Question: (asp.net dynamic data) In the db.cs file I have declared the below (relating to the 'Invoice Info' table)
'''
[ScaffoldTable(true)]
[DisplayName("Invoice Info")]
[MetadataType(typeof(Invoice_Info_MetaData))]
[DropDownList(Role = "Role_AllPowerfulGroup")]
partial class Invoice_Info
{
}
public class Invoice_Info_MetaData
{
[Display(Name = "id", Order = 10)]
public object id { get; set; }
[Display(Name = "Name", Order = 20)]
[Required()]
public object Name { get; set; }
[Display(Name = "Address", Order = 30)]
[Required()]
public object Address { get; set; }
[Display(Name = "County", Order = 40)]
[Required()]
public object County { get; set; }
'''
On screen this displays as:

I dont want the user to be able to delete this, so how can I remove it from the on screen options??(the icon the red arrow points to)
Thanks
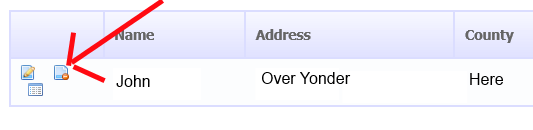
Answer: You should create custom 'List.aspx' page for 'Invoice Info table' (copy from List.aspx in PageTemplates folder in your project) and then you can delete code with button on new custom page (see ItemTemplate with LinkButton control inside of GridView). Also you can add 'RowDataBound' event to GridView on custom page and implement hiding of delete button in Code-Behind:
'''
protected void gvInvoiceInfo_RowDataBound(object sender, GridViewRowEventArgs e)
{
if (e.Row.RowType == DataControlRowType.DataRow)
{
LinkButton delete = (LinkButton) e.Row.FindControl("DeleteLinkButton");
delete.Visible = false;
}
}
'''
where 'DeleteLinkButton' is ID of 'LinkButton' control inside GridView's TemplateField with actions.
More information about of page customization in ASP.NET Dynamic Data you can find at <URL>.
I would like to draw you attention to the fact that by default there is the possibility of deleting table item from Details.aspx page. Therefore, you should also create custom Details.aspx page in order to prevent deleting record from default Details.aspx page.
As a result you should have two custom page:
'~/DynamicData/CustomPages/InvoiceInfo/List.aspx'
and
'~/DynamicData/CustomPages/InvoiceInfo/Details.aspx'.
In order to implement a more integrated approach to security in Dynamic Data site see Steve's solution at <URL>.